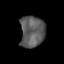
Tissue: prostate
Cell type: T cells
Senescence score: 0.7238
Nuclear area (px): 765
Mean DAPI intensity: 90.641